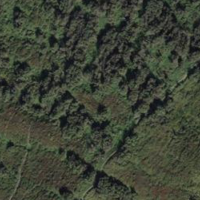
EUNIS habitat code: 26
Species observed at this site:
Anthus spinoletta